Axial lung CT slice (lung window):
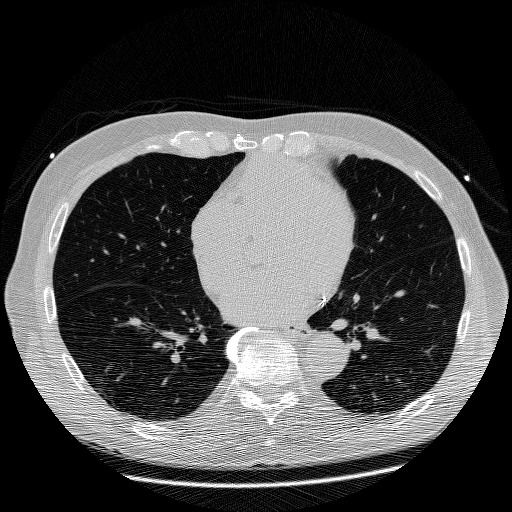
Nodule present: no